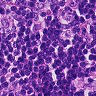
Metastatic tissue present: no